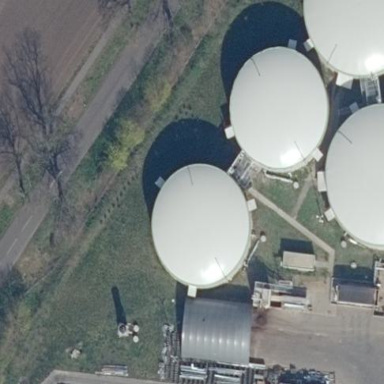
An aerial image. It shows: Storage tank with man-made structure.